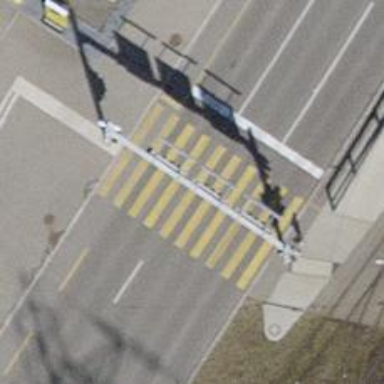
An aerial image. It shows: Zebra crossing with traffic signals. The crossing is marked by traffic lights.